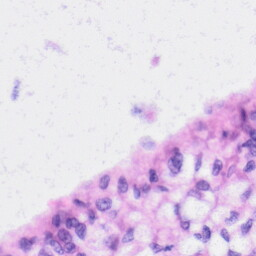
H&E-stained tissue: Liver